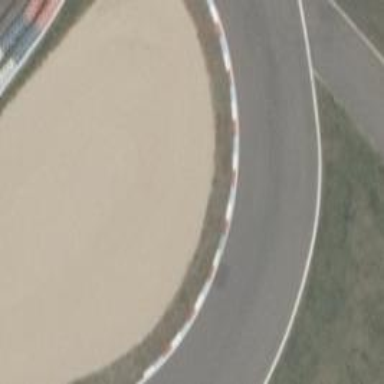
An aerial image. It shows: Raceway with kerb.